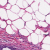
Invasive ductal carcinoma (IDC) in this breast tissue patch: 0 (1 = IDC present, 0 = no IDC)